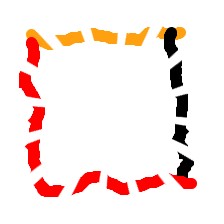
Shape: square